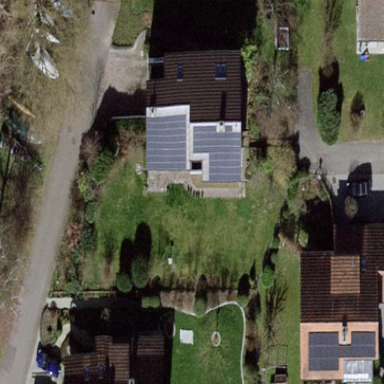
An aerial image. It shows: Gabled roofed house.